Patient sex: M
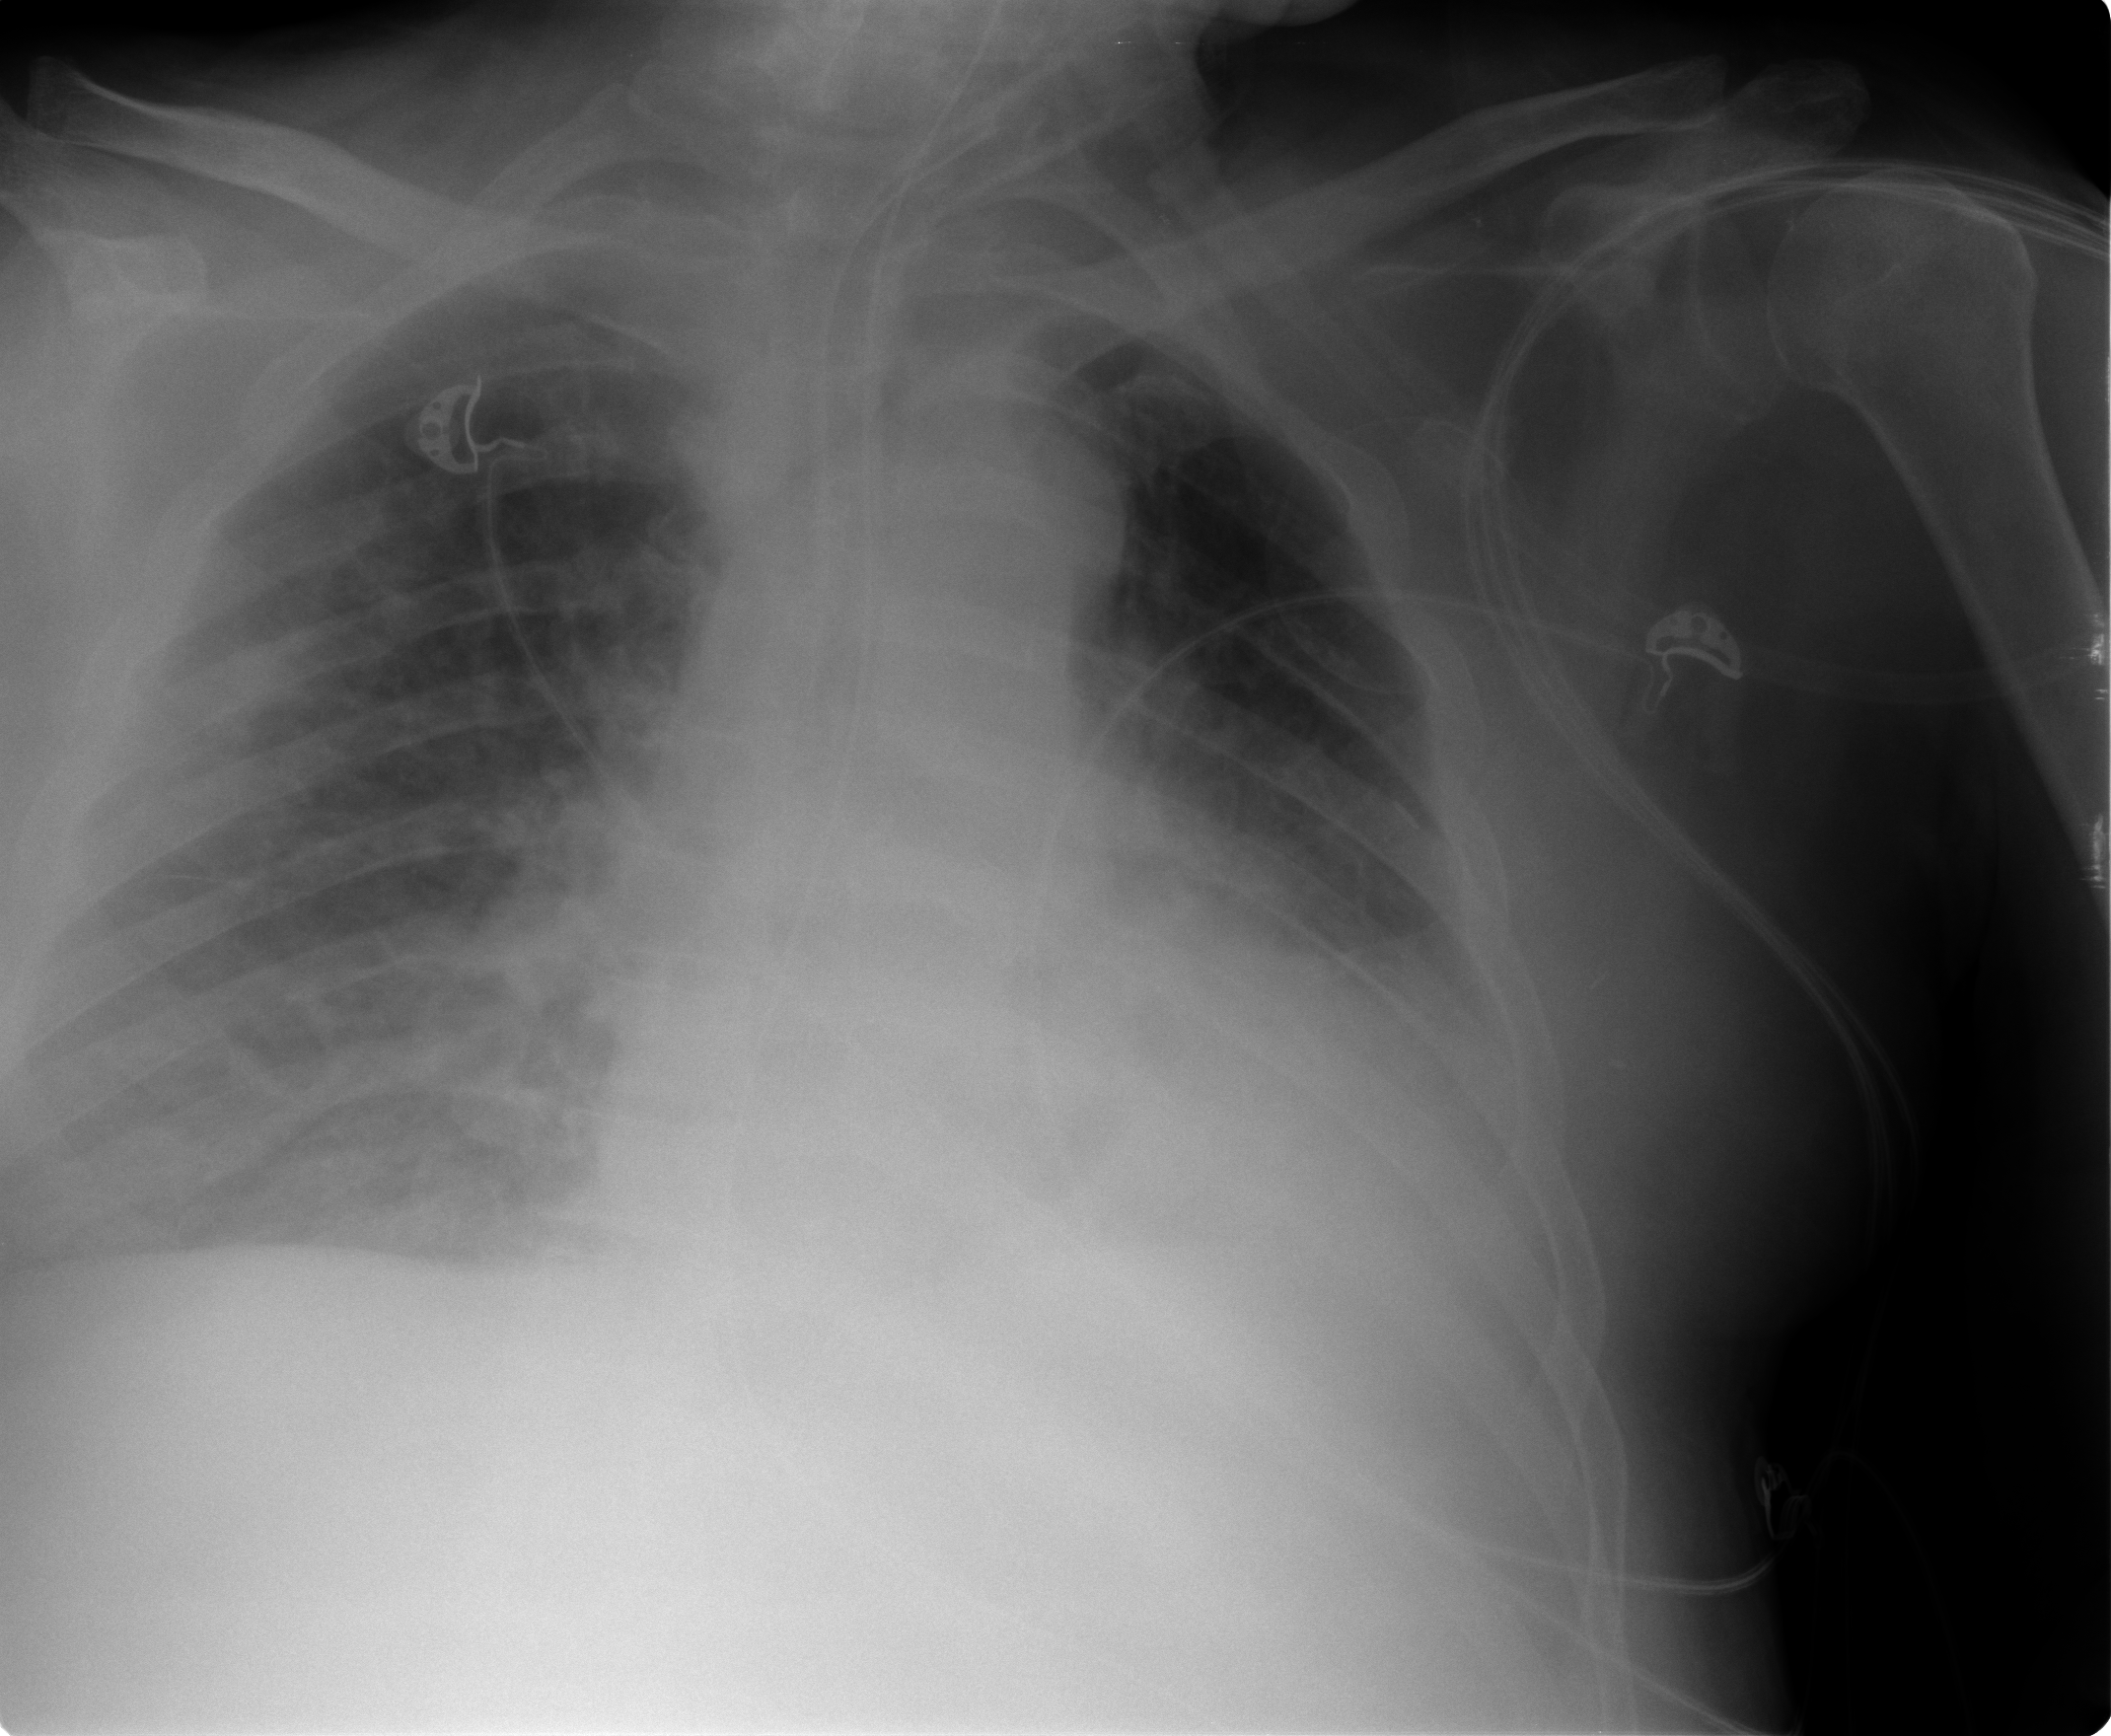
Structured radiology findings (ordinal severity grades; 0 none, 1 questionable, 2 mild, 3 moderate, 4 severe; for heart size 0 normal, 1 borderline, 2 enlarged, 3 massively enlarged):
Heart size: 2
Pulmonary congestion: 2
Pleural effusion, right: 3
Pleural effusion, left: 2
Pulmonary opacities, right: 2
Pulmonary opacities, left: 1
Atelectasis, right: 2
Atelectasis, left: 2